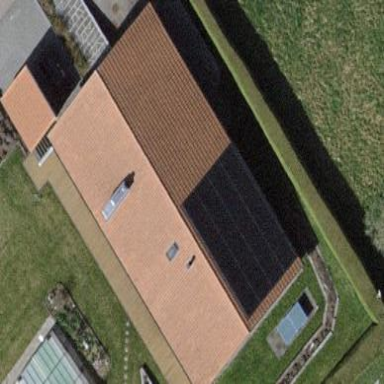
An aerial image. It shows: Solar power generator using photovoltaic method with solar photovoltaic panel types.